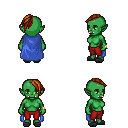
a pixel art fantasy rpg character, female body template, orc, green skin, blue cape, red pants, brunette long mohawk hairstyle, bracelets, gray slippers, four views (front, back, left, right), 2x2 character sprite sheet, small pixel art, hard edges, no anti-aliasing